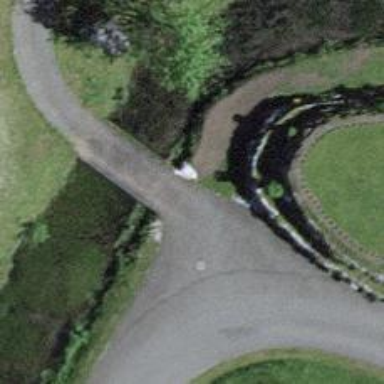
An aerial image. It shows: Service road on bridge.